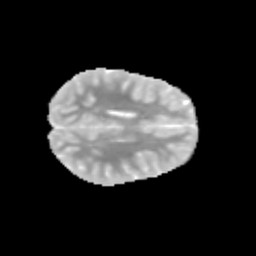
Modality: MD
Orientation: axial
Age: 10
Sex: female
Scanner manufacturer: siemens
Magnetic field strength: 3 T
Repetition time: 3.8 s
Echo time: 0.07 s